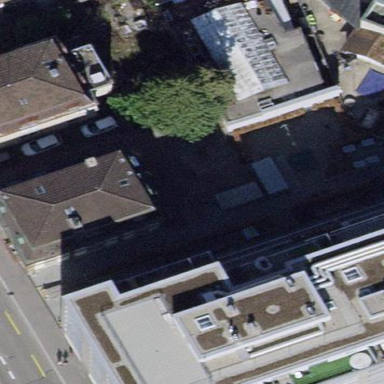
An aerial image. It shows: Apartments building with mansard roof.